Question: Given the first 35 numbers in a 36-square grid, find the smallest positive integer such that all the numbers in the 36-square grid can be divided into two parts of 18 numbers + 18 numbers, where the sum of the two parts is equal.
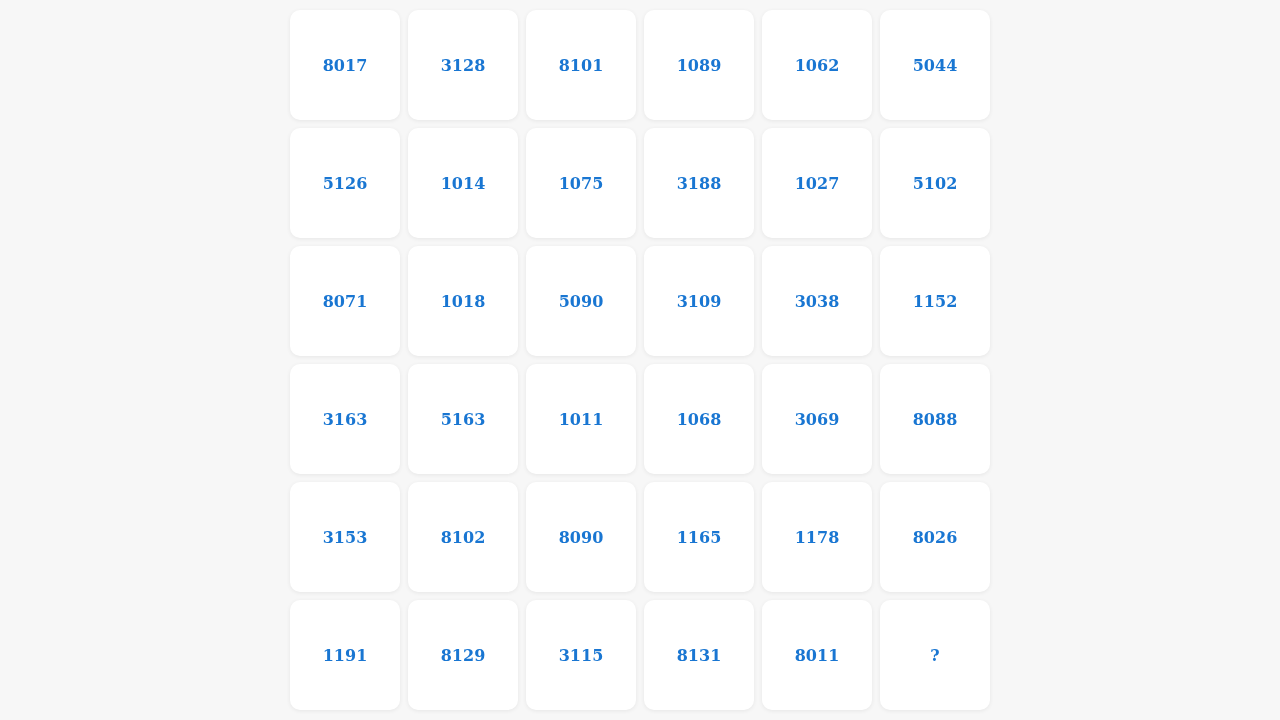
Answer: 0